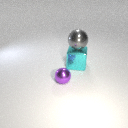
large gray metal sphere above large cyan metal cube